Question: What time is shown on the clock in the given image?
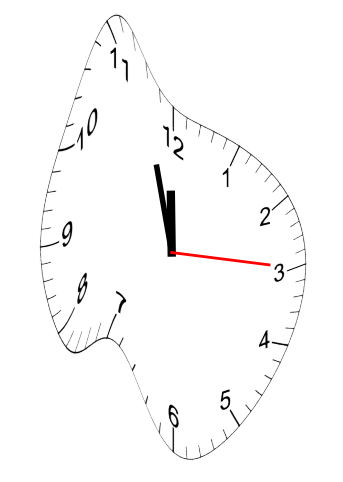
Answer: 11:57:15